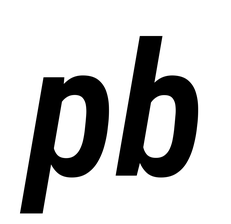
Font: Roboto-Italic_Condensed_SemiBold_Italic